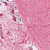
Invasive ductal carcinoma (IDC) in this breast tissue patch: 0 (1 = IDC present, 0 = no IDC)